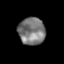
Tissue: lung
Cell type: Others
Senescence score: 0.2387
Nuclear area (px): 711
Mean DAPI intensity: 122.238